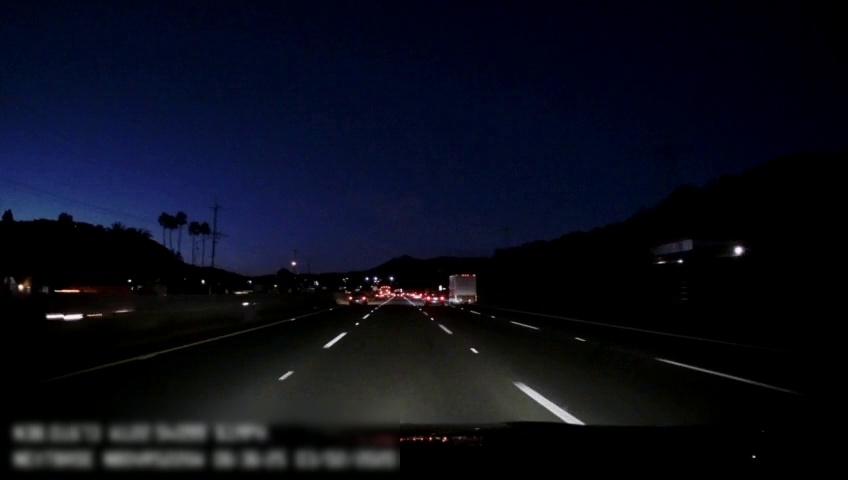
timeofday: Night
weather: Other
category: Drivable Space
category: Vehicles | Car
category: Vehicles | Car
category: Vehicles | Truck
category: Vehicles | Car
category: Vehicles | SUV
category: Lanes | Alternate Lane
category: Lanes | Current Lane
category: Lanes | Current Lane
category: Lanes | Alternate Lane
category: Lanes | Alternate Lane